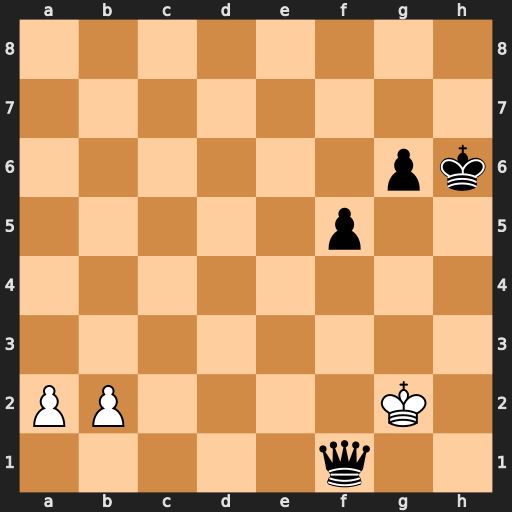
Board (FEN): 8/8/6pk/5p2/8/8/PP4K1/5q2
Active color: w
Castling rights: -
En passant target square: -
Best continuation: Kxf1 Kg7 a4 Kf6 a5